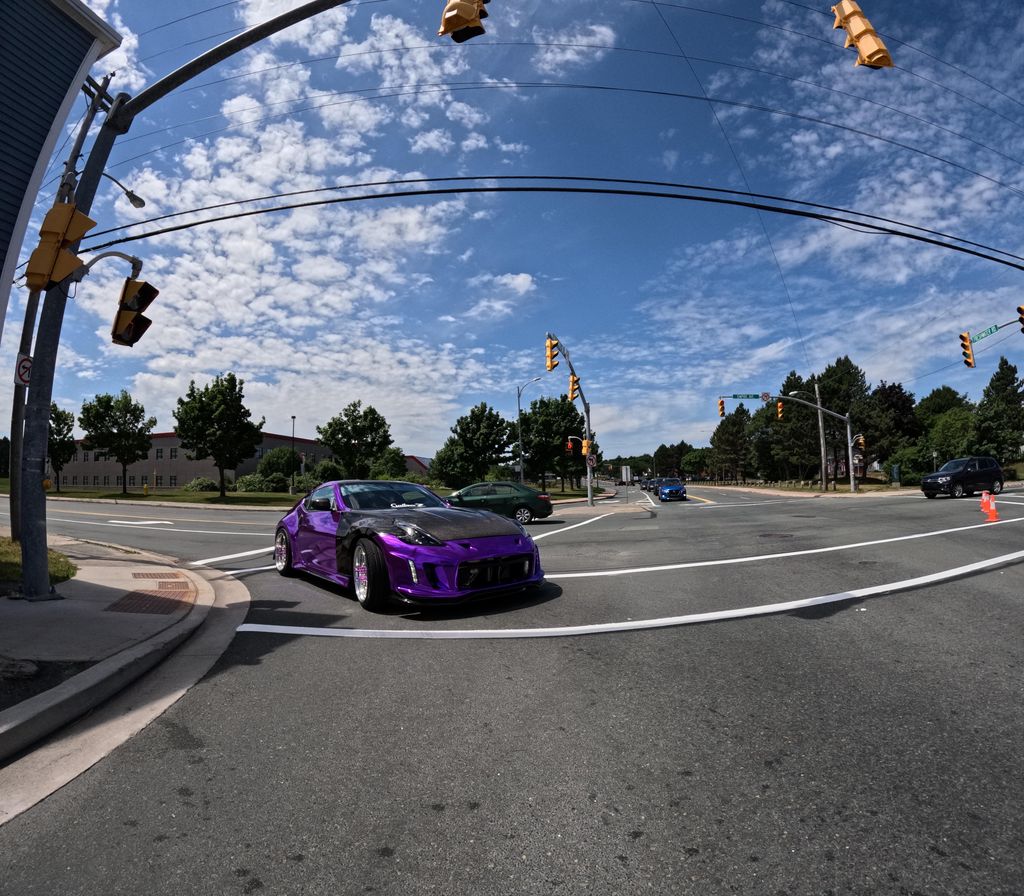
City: st_johns